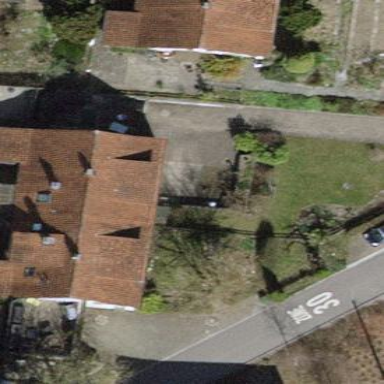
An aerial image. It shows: Building with tiled roof.